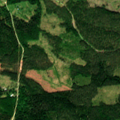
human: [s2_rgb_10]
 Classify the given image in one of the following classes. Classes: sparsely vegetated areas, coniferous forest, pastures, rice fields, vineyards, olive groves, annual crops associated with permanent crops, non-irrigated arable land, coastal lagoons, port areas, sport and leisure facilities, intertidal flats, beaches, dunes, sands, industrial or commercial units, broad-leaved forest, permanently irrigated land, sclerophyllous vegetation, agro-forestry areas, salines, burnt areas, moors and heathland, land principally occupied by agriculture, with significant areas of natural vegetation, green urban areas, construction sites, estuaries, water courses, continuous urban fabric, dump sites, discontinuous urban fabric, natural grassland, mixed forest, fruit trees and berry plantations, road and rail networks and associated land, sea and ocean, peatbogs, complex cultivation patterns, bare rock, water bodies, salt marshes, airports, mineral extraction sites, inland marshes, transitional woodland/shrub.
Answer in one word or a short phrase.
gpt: coniferous forest, mixed forest, transitional woodland/shrub